Question: This is my stored procedure
'''
ALTER PROCEDURE dbo.sync_vmp
AS
BEGIN
SET NOCOUNT ON
merge into FRM_DTA as Target
using FRM_DTA_VMP as Source
on Target.FRM_ID = Source.FRM_ID
when matched then
update set
target.FRM_OWNER = Source.FRM_OWNER,
target.FRM_OWNER_AR = Source.FRM_OWNER_AR,
target.FRM_AREA_ID = Source.FRM_AREA_ID,
target.FRM_AREA = Source.FRM_AREA,
target.FRM_AREA_AR = Source.FRM_AREA_AR,
target.FRM_EMARA_ID = Source.FRM_EMARA_ID,
target.FRM_EMARA = Source.FRM_EMARA,
target.FRM_EMARA_AR = Source.FRM_EMARA_AR,
target.FRM_REGION_ID = Source.FRM_REGION_ID,
target.FRM_REGION = Source.FRM_REGION,
target.FRM_REGION_AR = Source.FRM_REGION_AR,
target.RecievingCentreID = Source.RecievingCentreID,
target.RecievingCentreAr = Source.RecievingCentreAr,
target.RecievingCentre = Source.RecievingCentre,
target.Owner_Address = Source.Owner_Address,
target.Owner_Address_Ar = Source.Owner_Address_Ar,
target.FRM_TELEPHONE = Source.FRM_TELEPHONE,
target.FRM_MOBILE = Source.FRM_MOBILE,
target.Owner_BankName_ID = Source.Owner_BankName_ID,
target.Owner_BankName = Source.Owner_BankName,
target.Owner_BankBranch_ID = Source.Owner_BankBranch_ID,
target.Owner_BankBranch = Source.Owner_BankBranch,
target.BankAccountNo = Source.BankAccountNo,
target.AccountActive = Source.AccountActive,
target.PrefPaymentMethod = Source.PrefPaymentMethod,
target.FRM_CAT = Source.FRM_CAT,
target.farmNumber = Source.farmNumber,
target.FRM_PASSPORT = Source.FRM_PASSPORT,
target.FRM_Approve = Source.FRM_Approve,
target.FRM_AUDIT_STATUS = Source.FRM_AUDIT_STATUS,
target.FRM_AUDIT_REASON = Source.FRM_AUDIT_REASON,
target.FRM_WATER_SAL = Source.FRM_WATER_SAL,
target.FRM_SOL_SAL = Source.FRM_SOL_SAL,
target.syn_status = Source.syn_status,
target.FRM_status = Source.FRM_status,
target.Call_status = Source.Call_status,
target.ALZAKA_CH = Source.ALZAKA_CH
when not matched then
insert(FRM_ID,FRM_OWNER,FRM_OWNER_AR,FRM_AREA_ID,FRM_AREA,FRM_AREA_AR,FRM_EMARA_ID,FRM_EMARA,FRM_EMARA_AR,FRM_REGION_ID,FRM_REGION,FRM_REGION_AR,RecievingCentreID,RecievingCentreAr,RecievingCentre,Owner_Address,Owner_Address_Ar,FRM_TELEPHONE,FRM_MOBILE,Owner_BankName_ID,Owner_BankName,Owner_BankBranch_ID,Owner_BankBranch,BankAccountNo,AccountActive,PrefPaymentMethod,FRM_CAT,farmNumber,FRM_PASSPORT,FRM_Approve,FRM_AUDIT_STATUS,FRM_AUDIT_REASON,FRM_WATER_SAL,FRM_SOL_SAL,syn_status,FRM_status,Call_status,ALZAKA_CH)
values (Source.FRM_ID,Source.FRM_OWNER, Source.FRM_OWNER_AR,Source.FRM_AREA_ID,Source.FRM_AREA,Source.FRM_AREA_AR,Source.FRM_EMARA_ID,Source.FRM_EMARA,Source.FRM_EMARA_AR,Source.FRM_REGION_ID,Source.FRM_REGION,Source.FRM_REGION_AR,Source.RecievingCentreID,Source.RecievingCentreAr,Source.RecievingCentre,Source.Owner_Address,Source.Owner_Address_Ar,Source.FRM_TELEPHONE,Source.FRM_MOBILE,Source.Owner_BankName_ID,Source.Owner_BankName,Source.Owner_BankBranch_ID,Source.Owner_BankBranch,Source.BankAccountNo,Source.AccountActive,Source.PrefPaymentMethod,Source.FRM_CAT,Source.farmNumber,Source.FRM_PASSPORT,Source.FRM_Approve,Source.FRM_AUDIT_STATUS,Source.FRM_AUDIT_REASON,Source.FRM_WATER_SAL,Source.FRM_SOL_SAL,Source.syn_status,Source.FRM_status,Source.Call_status,Source.ALZAKA_CH);
END
'''
This is the exception:

the stored procedure is very simple, it is just to the data from one table to another.
could you tell me why am i getting that exception?
many thanks
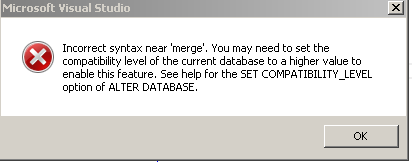
Answer: Add a ';' after 'SET NOCOUNT ON' and it will work.